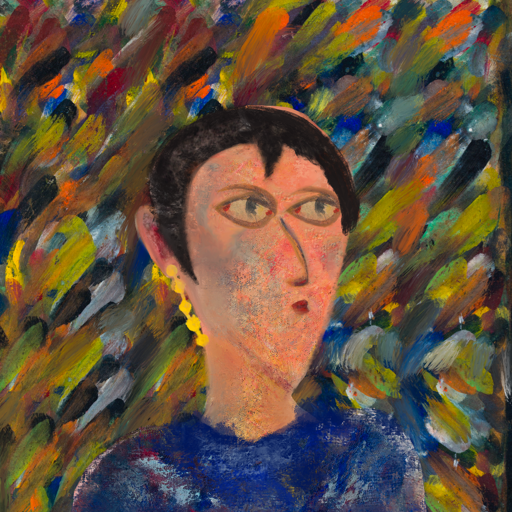
Background: An_Impression, Head And Neck Side: Irani, Face Side: GypsyMother, Bust: Irani, Hair Side: Roy_Bahadur, Head Accessory: Blank, Second Necklace: Blank, Necklace: Blank, Baby: Blank